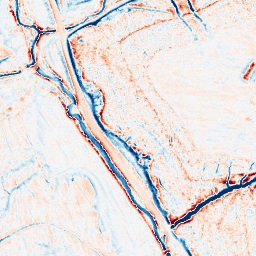
Category: edge_preserving
Decomposition family: anisotropic_diffusion
Decomposition parameters: iterations: 20
kappa: 50
gamma: 0.15
Upsampling method: quartic
Upsampling parameters: scale: 4
Upsampling scale: 4